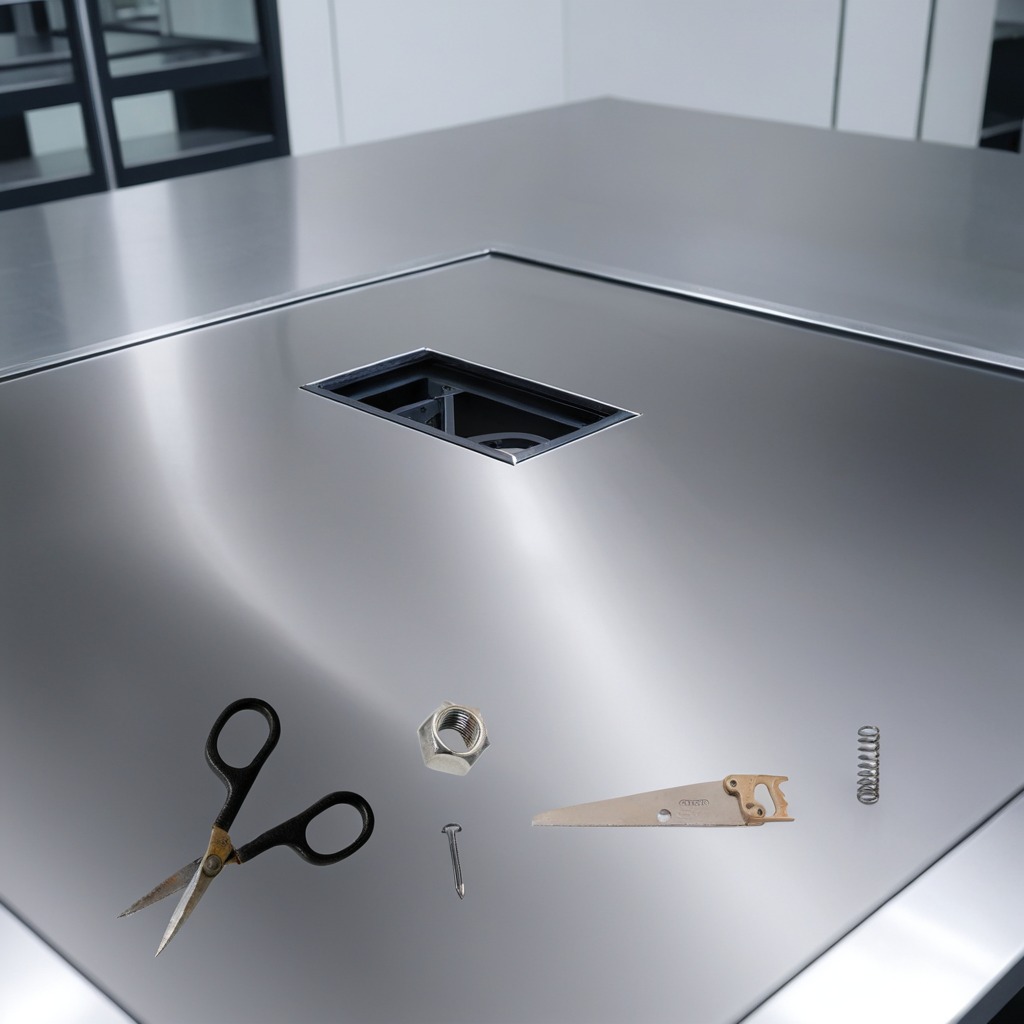
An iron nail, a coiled metal spring, a handheld metal saw, a metal nut, and a pair of scissors are lying on a stainless steel table.